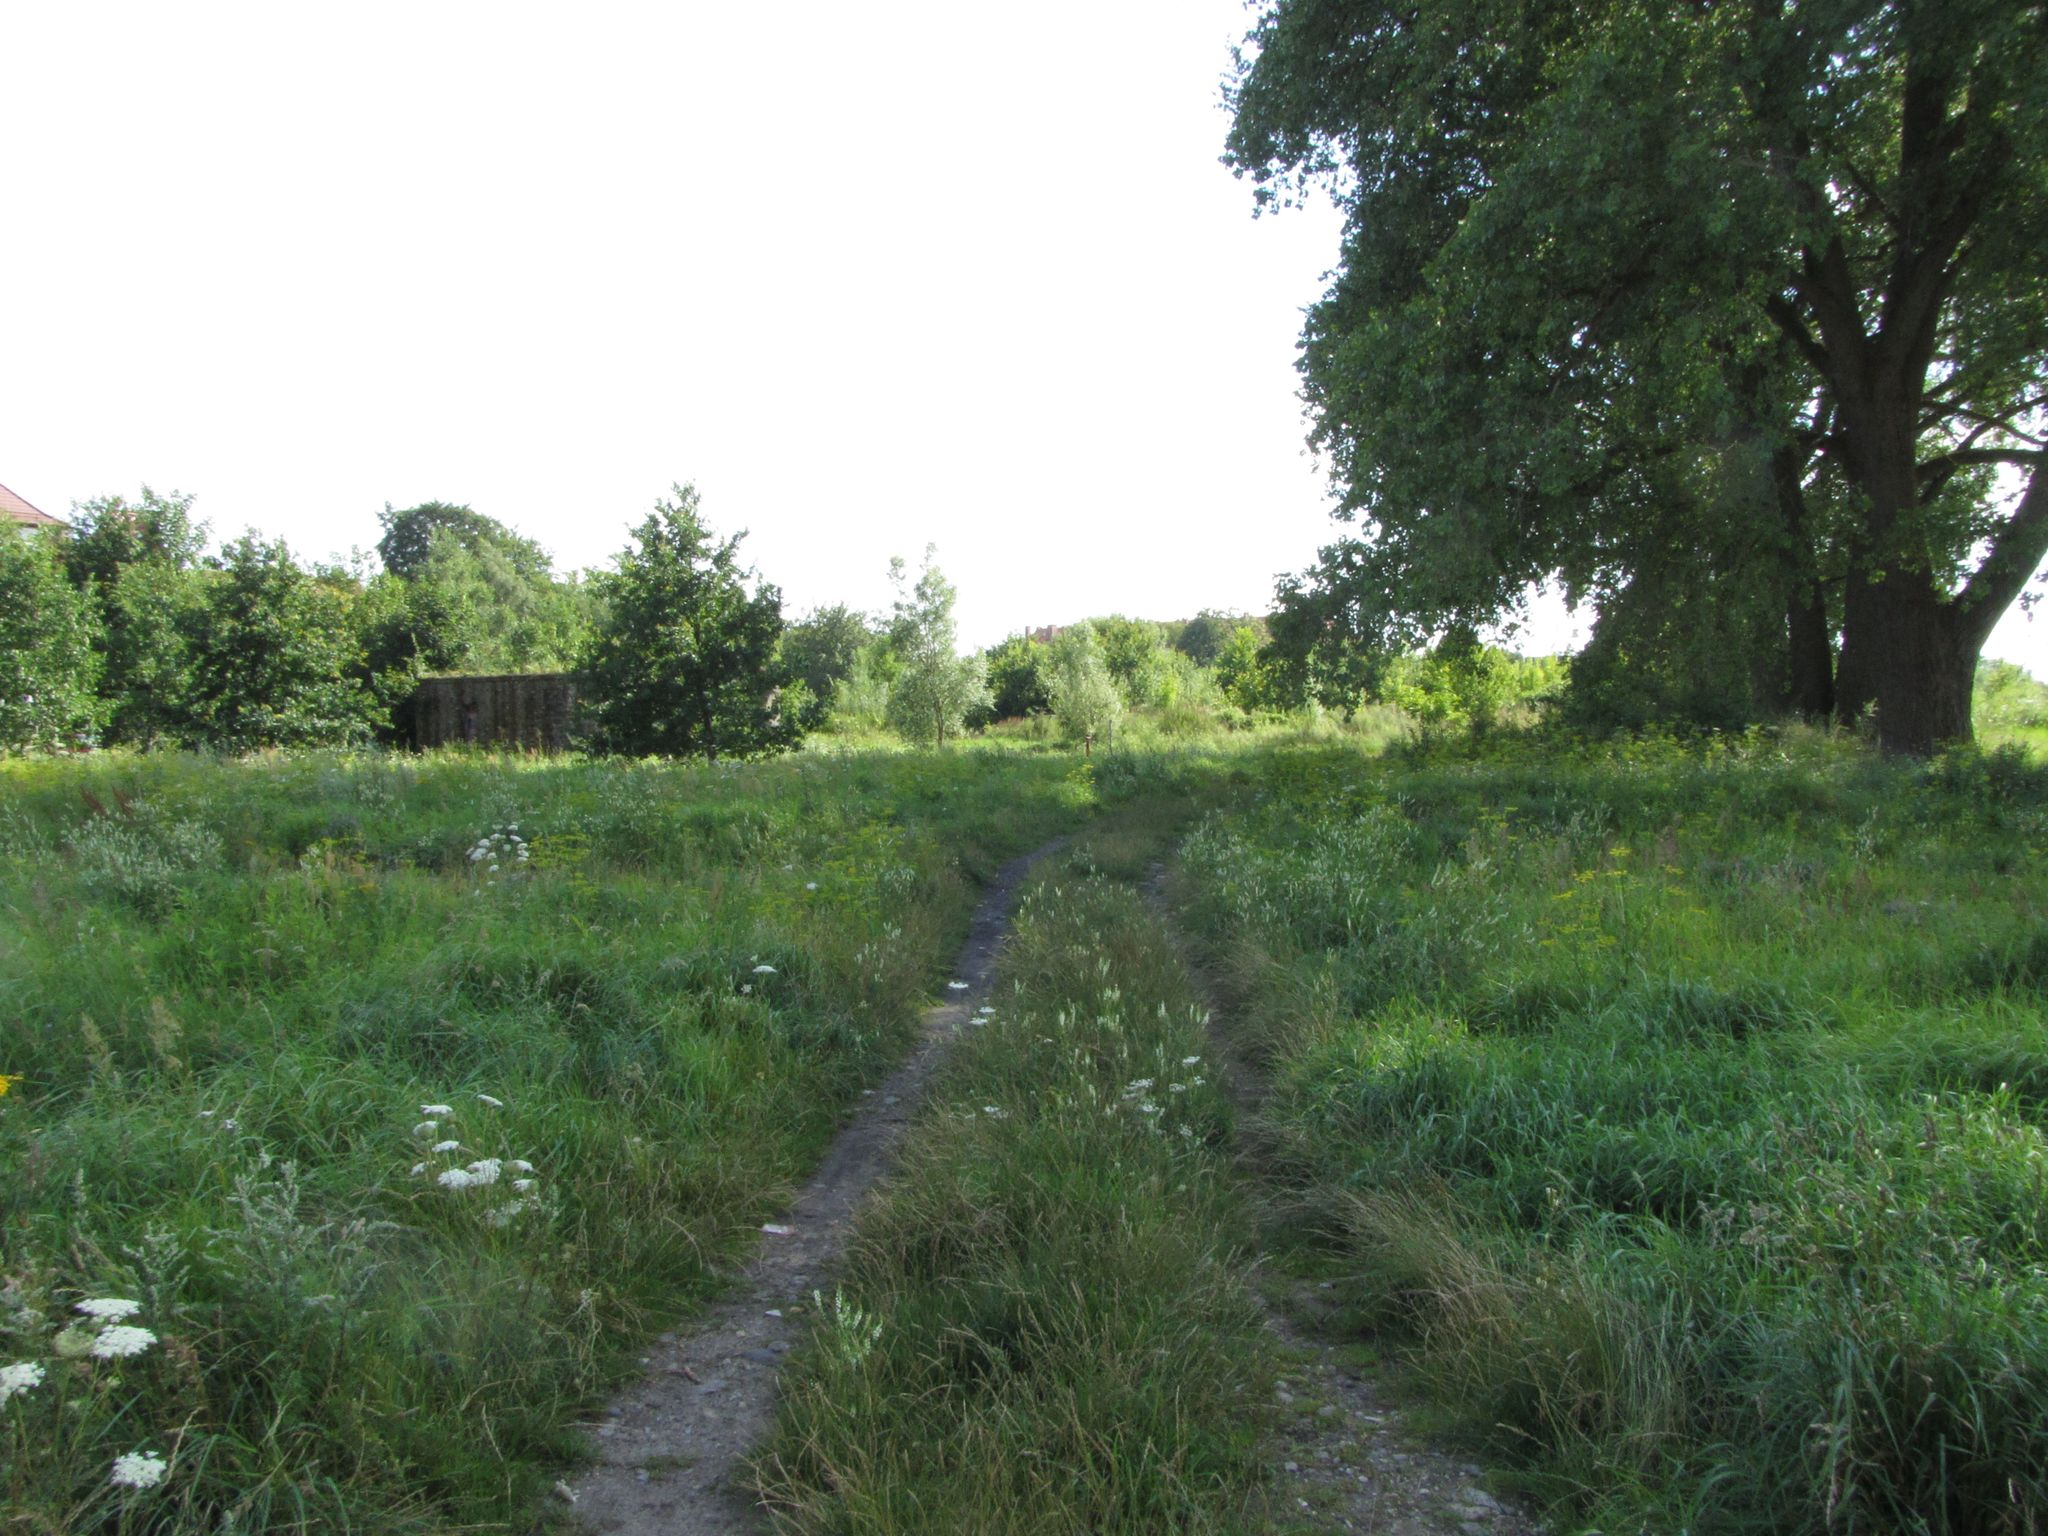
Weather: clear
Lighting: day
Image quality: slightly poor
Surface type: walking surface
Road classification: track, service
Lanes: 2
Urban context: dense urban cluster
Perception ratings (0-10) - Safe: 0.52, Lively: 2.11, Beautiful: 7.82, Boring: 9.6, Depressing: 4.98, Wealthy: 5.05